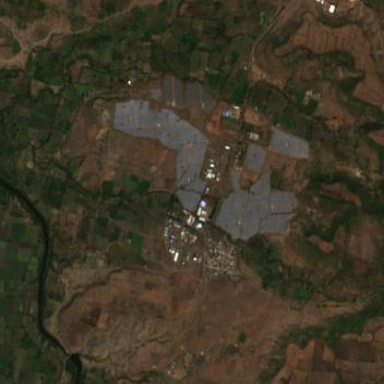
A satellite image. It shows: Solar power plant generating electricity through photovoltaic panels.